Chest X-ray:
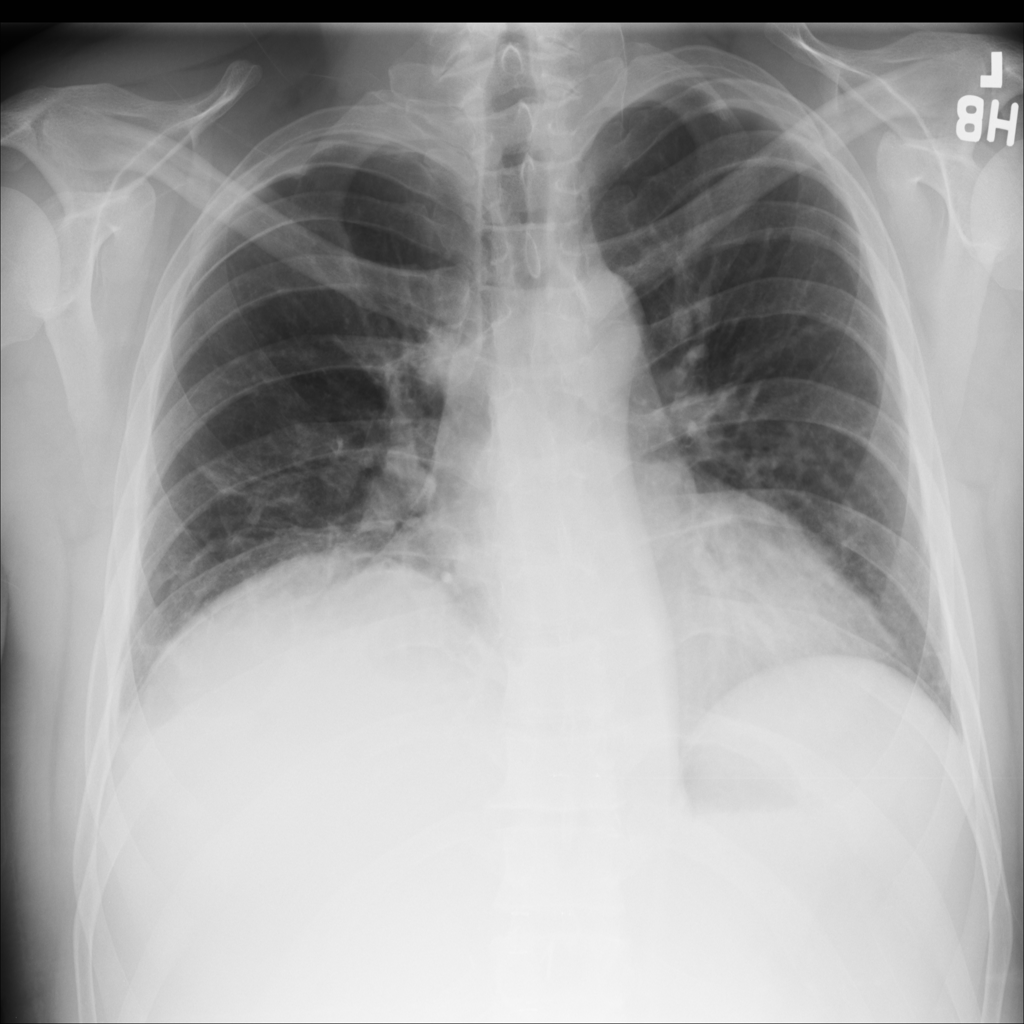
Findings: Atelectasis, Nodule
No abnormal finding: no